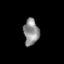
Tissue: skin
Cell type: T cells
Senescence score: 0.2735
Nuclear area (px): 391
Mean DAPI intensity: 141.614